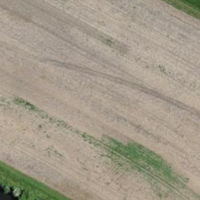
EUNIS habitat code: 52
Species observed at this site:
Numenius arquata
Buteo buteo
Corvus corone
Anser anser
Larus michahellis
Ardea alba
Anser serrirostris